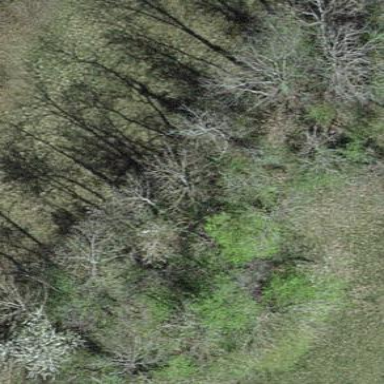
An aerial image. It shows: Forest area.